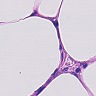
Metastatic tissue present: no